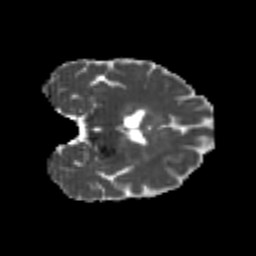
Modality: MD
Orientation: coronal
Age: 20
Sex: female
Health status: healthy
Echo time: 0.074 s